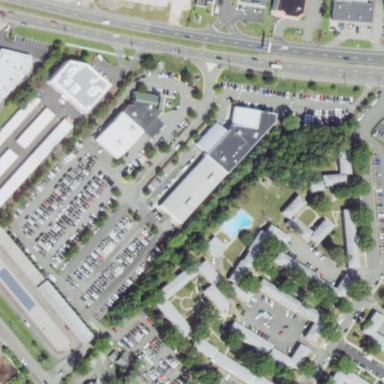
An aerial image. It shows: Car shop building.